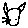
Label: cat